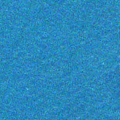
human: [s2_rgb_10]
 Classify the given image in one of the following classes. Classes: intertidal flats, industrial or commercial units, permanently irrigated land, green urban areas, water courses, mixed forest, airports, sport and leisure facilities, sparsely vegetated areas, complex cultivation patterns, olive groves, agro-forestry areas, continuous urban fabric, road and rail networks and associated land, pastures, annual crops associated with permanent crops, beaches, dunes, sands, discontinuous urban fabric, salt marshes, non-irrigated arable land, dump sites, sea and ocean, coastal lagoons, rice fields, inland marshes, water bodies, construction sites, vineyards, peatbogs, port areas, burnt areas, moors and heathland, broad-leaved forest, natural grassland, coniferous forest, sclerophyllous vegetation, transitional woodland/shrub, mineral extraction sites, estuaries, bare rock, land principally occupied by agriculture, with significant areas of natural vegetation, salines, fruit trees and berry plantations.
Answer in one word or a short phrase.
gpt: sea and ocean